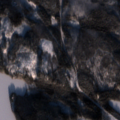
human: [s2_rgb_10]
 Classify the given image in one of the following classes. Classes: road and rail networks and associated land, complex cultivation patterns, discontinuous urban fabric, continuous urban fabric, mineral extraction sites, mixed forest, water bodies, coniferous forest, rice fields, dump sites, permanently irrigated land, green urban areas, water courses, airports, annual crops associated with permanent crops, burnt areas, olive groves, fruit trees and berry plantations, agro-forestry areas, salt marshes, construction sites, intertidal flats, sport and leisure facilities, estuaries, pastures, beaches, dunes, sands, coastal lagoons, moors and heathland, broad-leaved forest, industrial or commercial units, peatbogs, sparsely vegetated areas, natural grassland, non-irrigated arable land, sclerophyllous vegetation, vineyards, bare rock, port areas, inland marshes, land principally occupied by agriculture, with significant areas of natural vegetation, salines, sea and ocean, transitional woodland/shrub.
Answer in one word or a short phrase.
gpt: broad-leaved forest, coniferous forest, mixed forest, transitional woodland/shrub, water bodies